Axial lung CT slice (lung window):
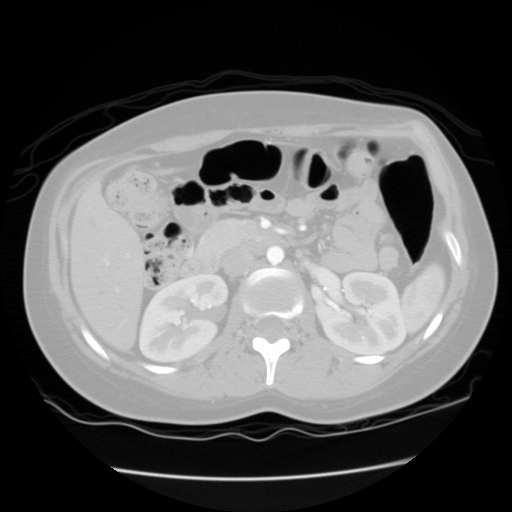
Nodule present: no